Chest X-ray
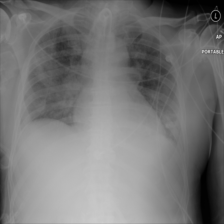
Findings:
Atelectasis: negative
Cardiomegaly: negative
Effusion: negative
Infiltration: positive
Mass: negative
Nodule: negative
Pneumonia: negative
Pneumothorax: negative
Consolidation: negative
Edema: negative
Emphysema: negative
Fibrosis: negative
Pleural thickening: negative
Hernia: negative